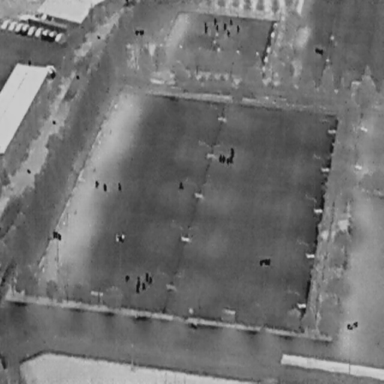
There are 32 objects shown in the infrared image, including 23 People, and nine Cars.